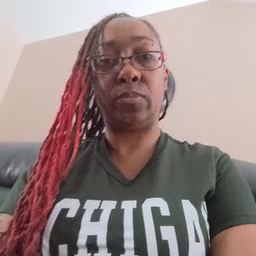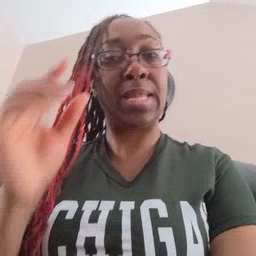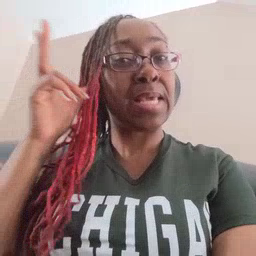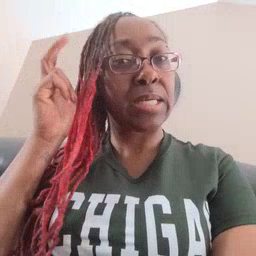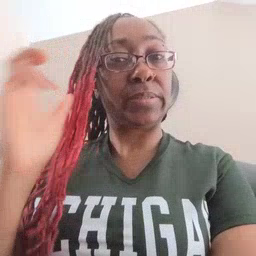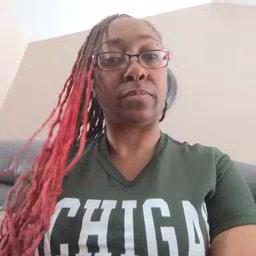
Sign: hear